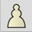
Piece: wP